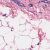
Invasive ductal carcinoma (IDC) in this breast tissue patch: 0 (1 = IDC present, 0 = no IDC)